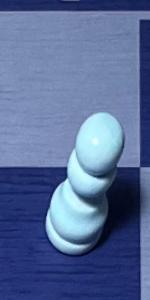
Label: Pawn_White